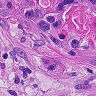
Metastatic tissue present: yes